Question: I have a set of nodes and edges in a graph. 460 nodes total, 7606 edges total.
The nodes have long names, and I'm having trouble having the graph be plotted without those long names obscuring the graph.
For example here is a sample node name: 'A/mallard/Interior Alaska/9BM1974/2009(H4N6)' (the influenza crowd, if it exists here, will be familiar with this naming)
And I have an image that illustrates the problem I'm facing .
The code I have used to create the figure is as follows:
'''
import matplotlib.pyplot as plt
nx.draw_networkx(G)
plt.show()
'''
Does anybody know how I can draw the graphs without having all these labels associated with it?
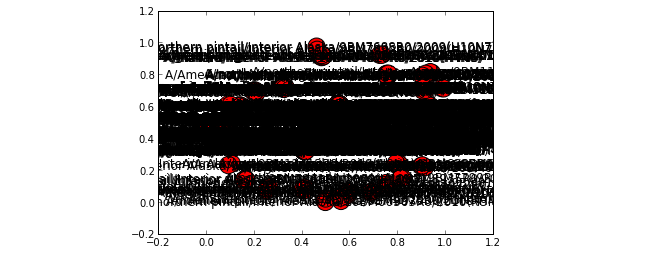
Answer: '''
nx.draw_networkx(G,with_labels=False)
'''
will turn off the labels on the nodes.